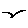
Label: bird